Question: I have to create a Swing applet for a school assignment, and was given a link (<URL> to look at various Swing tutorials and use one of them to create a unique Java applet. I chose to follow the code for the How To Use Radio Buttons tutorial. I read through the code and typed it up while changing things so that they would match my pictures. The code I have is
'''
package components;
import java.awt.*;
import java.awt.event.*;
import javax.swing.*;
public class OSButtons extends JPanel implements ActionListener {
static String windowsString = "Windows";
static String linuxString = "Linux";
static String macString = "Mac";
JLabel picture;
public OSButtons() {
super(new BorderLayout());
JRadioButton windowsButton = new JRadioButton(windowsString);
windowsButton.setMnemonic(KeyEvent.VK_W);
windowsButton.setActionCommand(windowsString);
windowsButton.setSelected(true);
JRadioButton linuxButton = new JRadioButton(linuxString);
linuxButton.setMnemonic(KeyEvent.VK_L);
linuxButton.setActionCommand(linuxString);
JRadioButton macButton = new JRadioButton(macString);
macButton.setMnemonic(KeyEvent.VK_M);
macButton.setActionCommand(macString);
ButtonGroup group = new ButtonGroup();
group.add(windowsButton);
group.add(linuxButton);
group.add(macButton);
windowsButton.addActionListener(this);
linuxButton.addActionListener(this);
macButton.addActionListener(this);
picture = new JLabel(createImageIcon("images/" + windowsString + ".gif"));
picture.setPreferredSize(new Dimension(200, 150));
JPanel radioPanel = new JPanel(new GridLayout(0, 1));
radioPanel.add(windowsButton);
radioPanel.add(linuxButton);
radioPanel.add(macButton);
add(radioPanel, BorderLayout.LINE_START);
add(picture, BorderLayout.CENTER);
setBorder(BorderFactory.createEmptyBorder(20, 20, 20, 20));
}
public void actionPerformed(ActionEvent e) {
picture.setIcon(createImageIcon("images/" + e.getActionCommand() + ".gif"));
}
protected static ImageIcon createImageIcon(String path) {
java.net.URL imgURL = OSButtons.class.getResource(path);
if (imgURL != null) {
return new ImageIcon(imgURL);
} else {
System.err.println("Couldn't find file: " + path);
return null;
}
}
private static void createAndShowGUI() {
JFrame frame = new JFrame("OSButtons");
frame.setDefaultCloseOperation(JFrame.EXIT_ON_CLOSE);
JComponent newContentPane = new RadioButtonDemo();
newContentPane.setOpaque(true);
frame.setContentPane(newContentPane);
frame.pack();
frame.setVisible(true);
}
public static void main(String[] args) {
javax.swing.SwingUtilities.invokeLater(new Runnable() {
public void run() {
createAndShowGUI();
}
});
}
}
'''
I hope that's readable. Anyways, I compiled the code and it came up with these errors:

I really have no idea how to proceed from here as far as fixing these, this assignment was kind of thrown onto me and I had to research Swing, SWT, and AWT completely on my own. Any help that could be offered would be greatly appreciated.
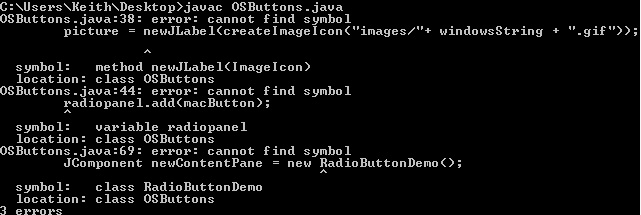
Answer: Change...
'''
picture = newJLabel(createImageIcon("images/"+ windowsString + ".gif"));
'''
to...
'''
picture = new JLabel(createImageIcon("images/"+ windowsString + ".gif"));
'''
Change
'''
radiopanel.add(macButton);
'''
to...
'''
radioPanel.add(macButton);
'''
Java is case sensitve, variable names case must match
This...
'''
JComponent newContentPane = new RadioButtonDemo();
'''
I suspect is a copy/paste error. You change the 'class' name of the original code, but forgot to change any references to it.
Try...
'''
JComponent newContentPane = new OSButtons();
'''
Instead
Okay. Let's assume that you have your source files in 'C:\Users\Keith\Desktop\components'.
At the command prompt your would compile them by using something like...
'''
C:\> cd C:\Users\Keith\Desktop
C:\Users\Keith\Desktop> javac components.OSButtons.java
C:\Users\Keith\Desktop> java components.OSButtons
'''
There is a direct coalition between the package name and the expected directory of the class files.